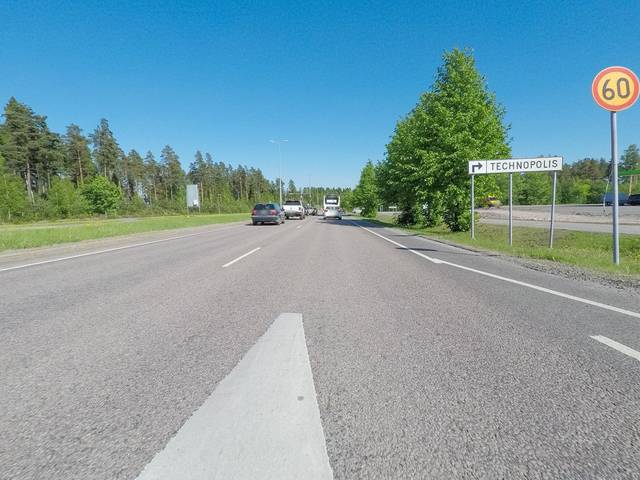
Region: Finland
Coordinates: 60.306, 24.97